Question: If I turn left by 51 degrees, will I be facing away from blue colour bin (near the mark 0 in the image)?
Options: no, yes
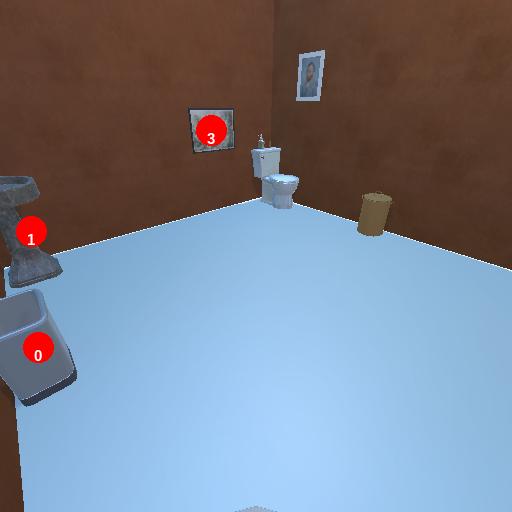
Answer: no